Question: Why does eclispe think that my Ad Unit ID is an error?
I haven't added a full source code, because I think that it's not needed.. If someone wants it, tell me!
Here's a screenshot:
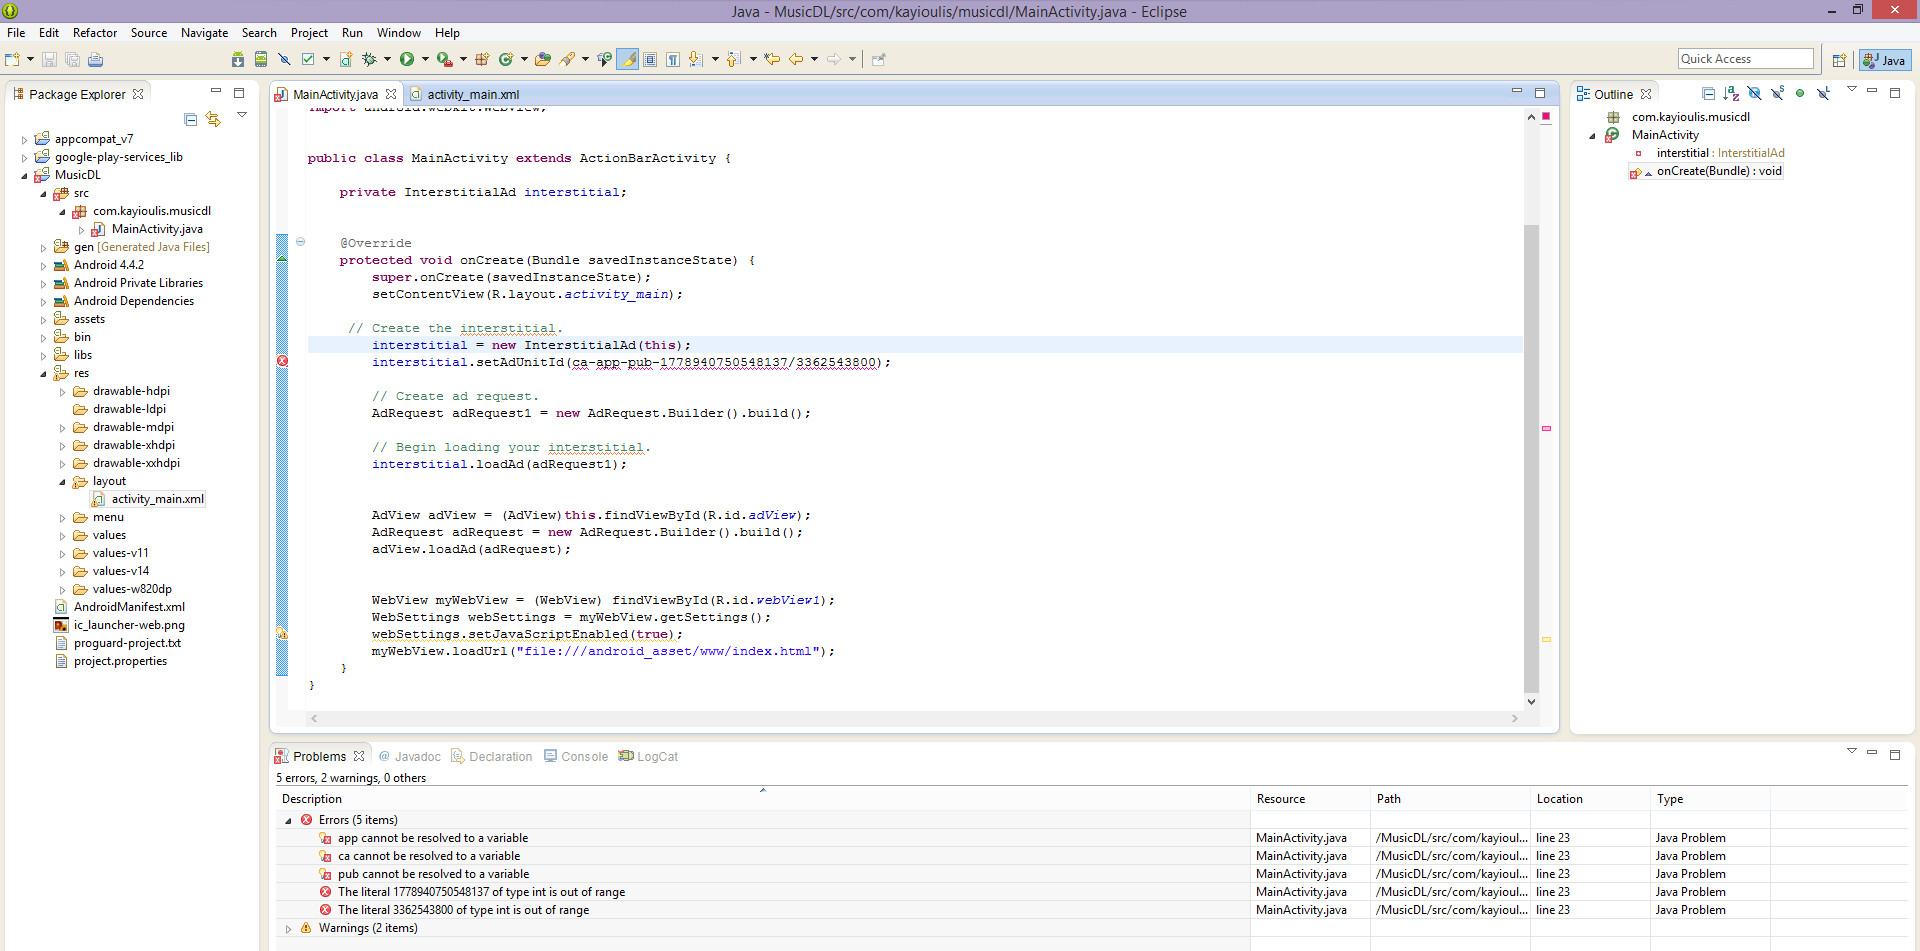
Answer: You have to set your ad-id in quotation marks, like
'''
"my-ad-unit-id"
'''